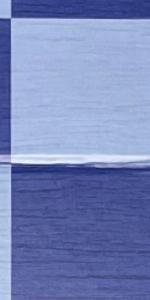
Label: Empty